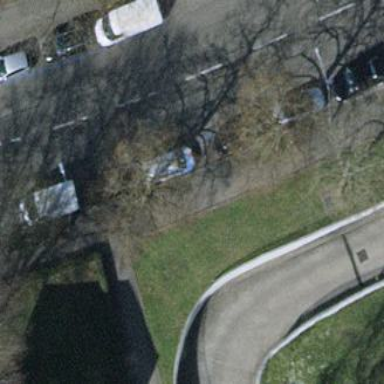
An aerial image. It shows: Parking lane area.